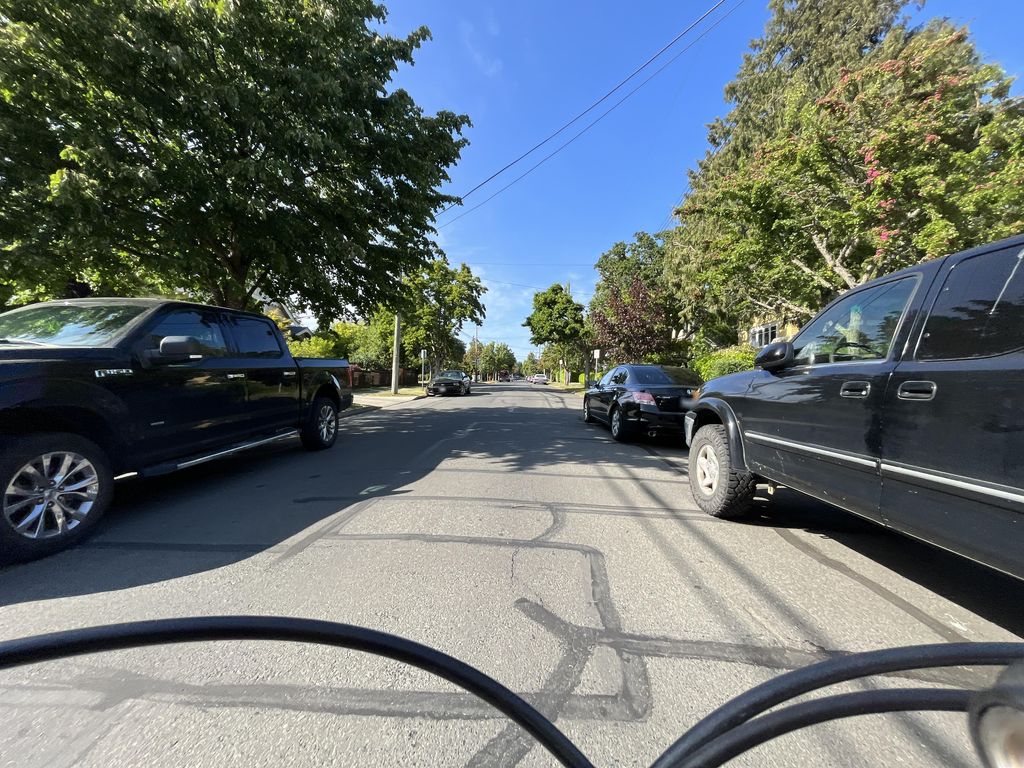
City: victoria